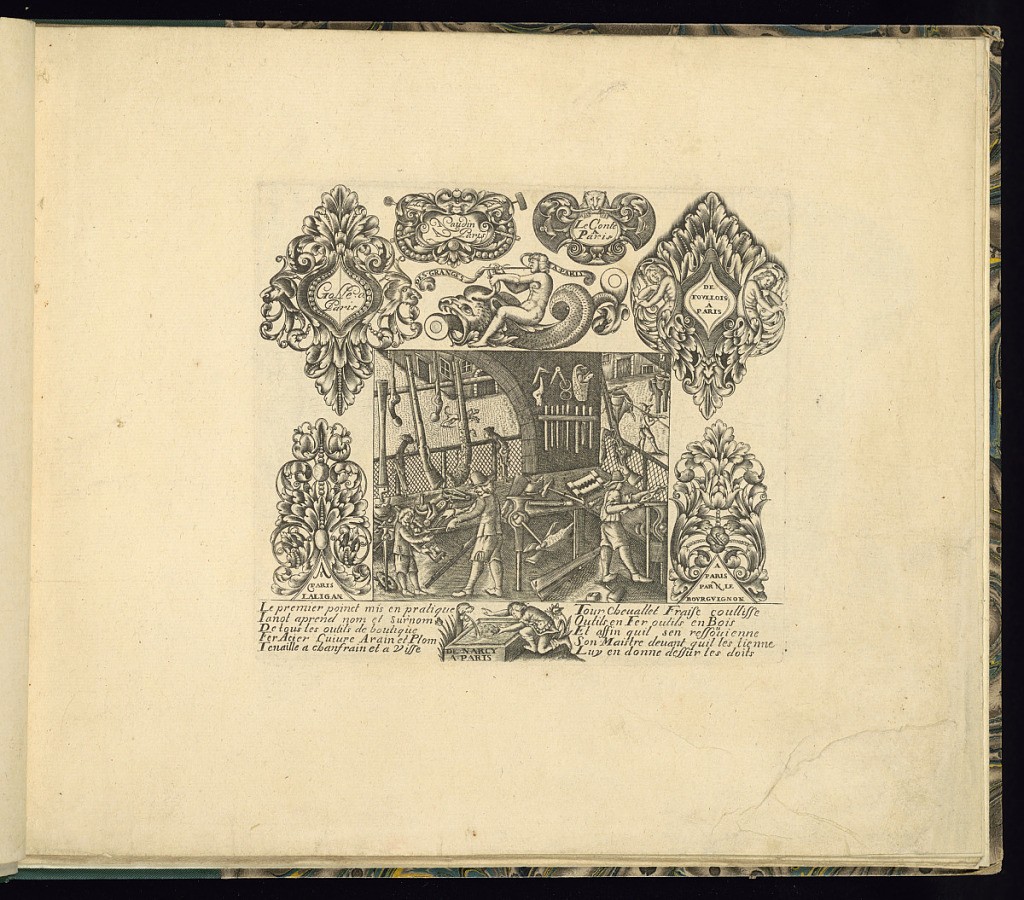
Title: Gunmakers Workshop with Names of Parisian Gunmakers
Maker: C. Jacquinet, French, active 1650 – 1660
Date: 1660
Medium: Engraving on laid paper
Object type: Print
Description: In the center, an interior view of a gunmakers workshop with two men and a young apprentice working with tools. Large workbench along the walls with open arched windows with a view onto the street. Gun parts and tools on the work bench/ desk with firearms leaning against a bar in front of the arched window. Names of Parisian gunmakers surrounding the scene, lettered within ornament and gun parts. Text lettered below. The ornament features grotesques, scrolling leaves (rinceaux), mascarons (masks), foliate scrolls, fleurons, fantastical animals, terminal figures, and cartouches.

The gunmakers listed include the following: Jean Chappus des Granges, Nicolas Le Conte, Mathieu de Foullois, Nicolas Laligan, François Golle, and Claude or Charles Naudin. (Names and biographical information listed by Herbert Houze, ‘Claude Roy: Graveur Sur Tous Metaux Au Chariot d'Or' Reprinted from the American Society of Arms Collectors Bulletin 2017,116:24-41)